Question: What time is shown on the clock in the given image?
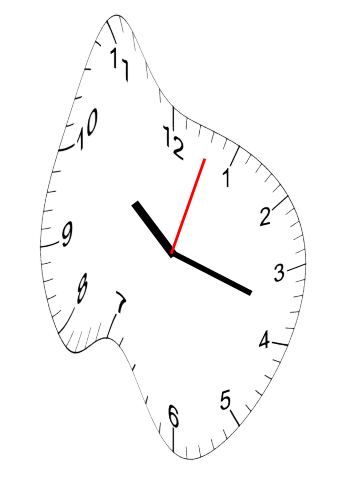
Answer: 10:18:03